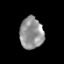
Tissue: prostate
Cell type: T cells
Senescence score: 0.3317
Nuclear area (px): 734
Mean DAPI intensity: 147.886